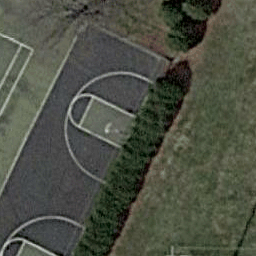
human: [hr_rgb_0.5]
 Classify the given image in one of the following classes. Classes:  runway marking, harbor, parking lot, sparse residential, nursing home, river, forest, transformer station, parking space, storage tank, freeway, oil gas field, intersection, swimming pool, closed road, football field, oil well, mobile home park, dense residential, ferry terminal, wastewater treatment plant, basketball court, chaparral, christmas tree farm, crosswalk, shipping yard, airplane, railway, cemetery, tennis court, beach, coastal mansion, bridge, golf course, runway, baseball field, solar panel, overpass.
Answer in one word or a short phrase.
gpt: basketball court